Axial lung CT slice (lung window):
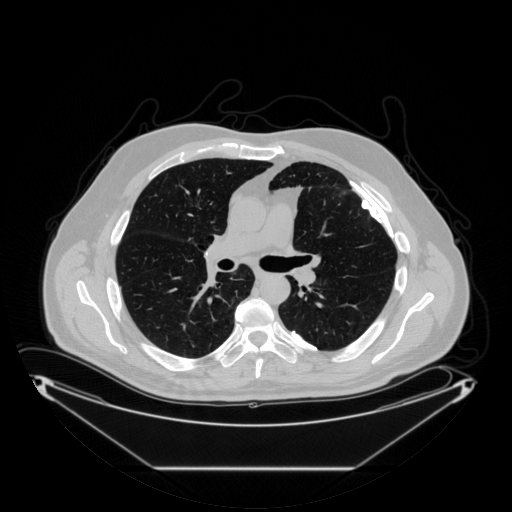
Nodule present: no